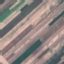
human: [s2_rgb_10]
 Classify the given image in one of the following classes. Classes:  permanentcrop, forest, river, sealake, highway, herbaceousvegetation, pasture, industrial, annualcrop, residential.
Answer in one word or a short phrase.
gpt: AnnualCrop